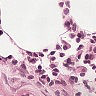
Metastatic tissue present: no